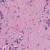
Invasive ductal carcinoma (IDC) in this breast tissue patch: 1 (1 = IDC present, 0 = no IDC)